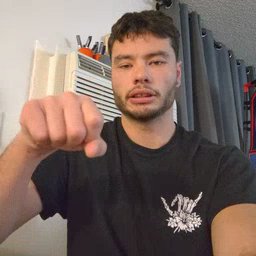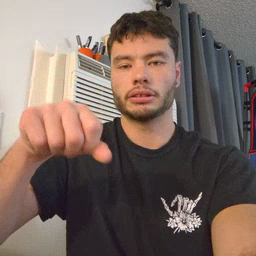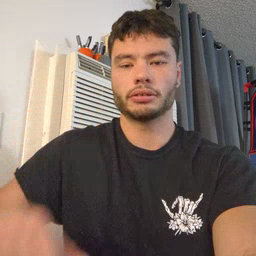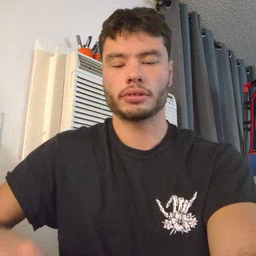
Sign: yes